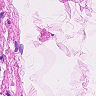
Metastatic tissue present: no